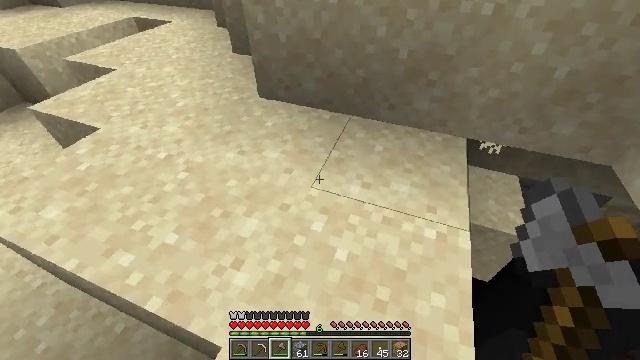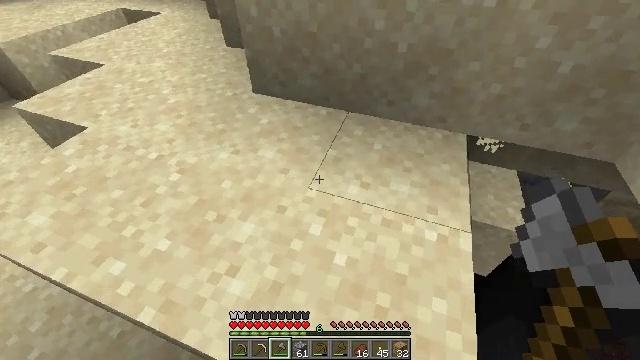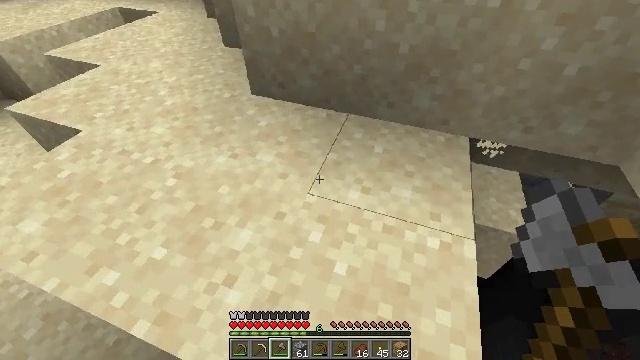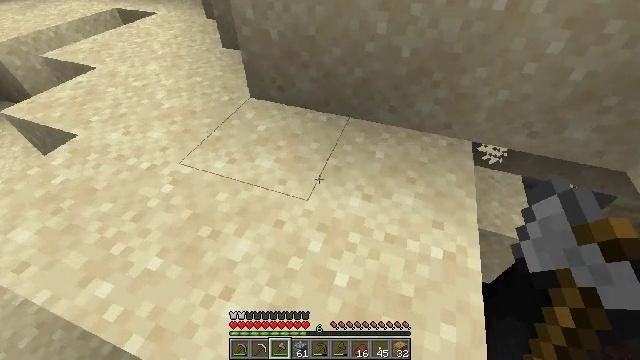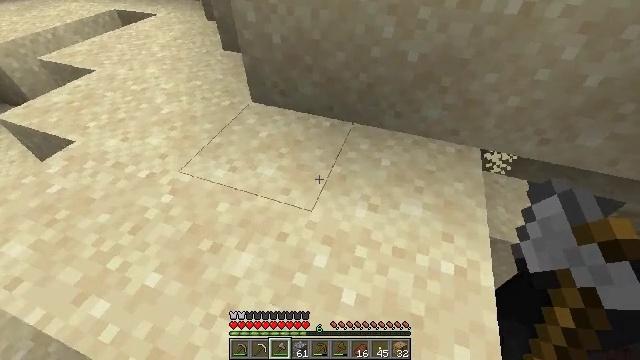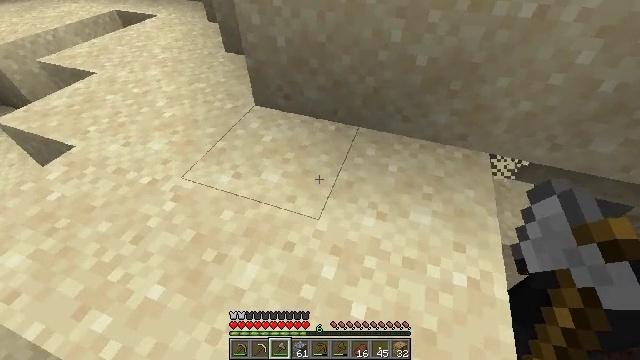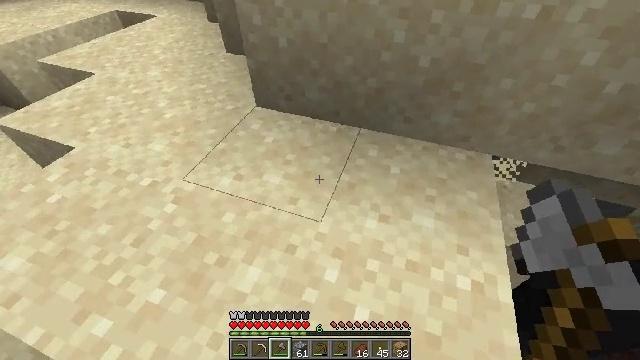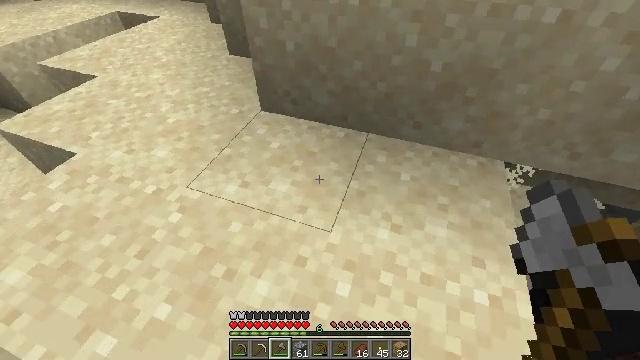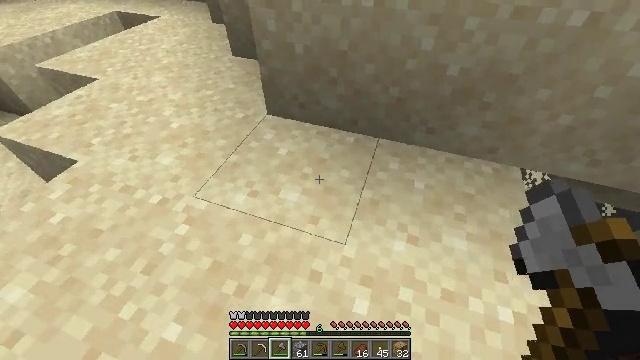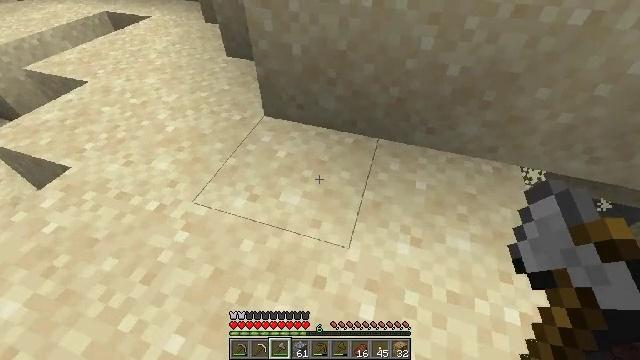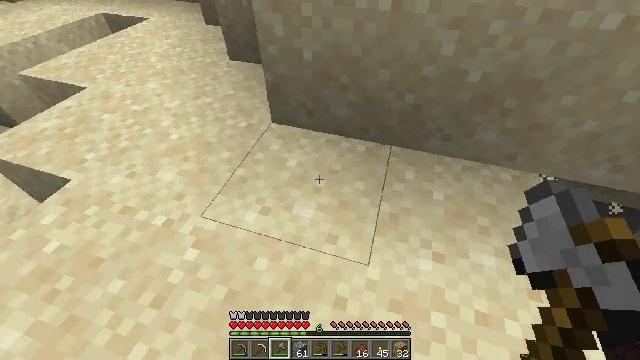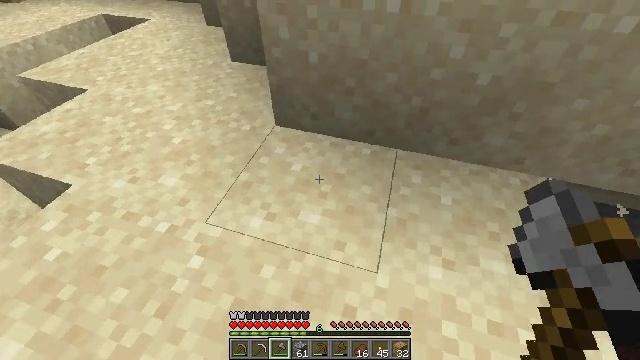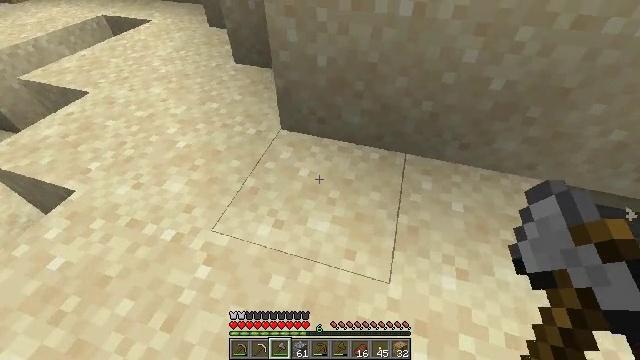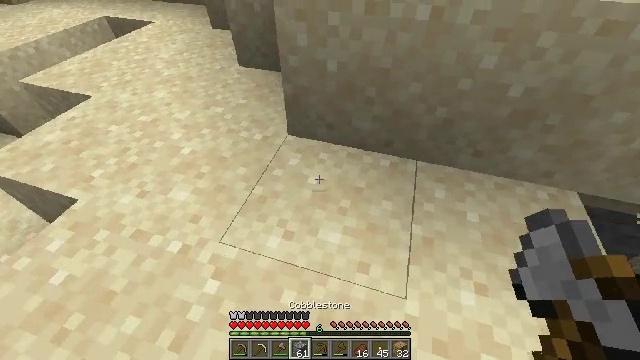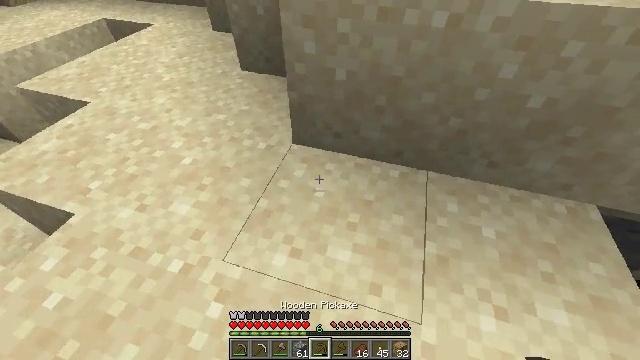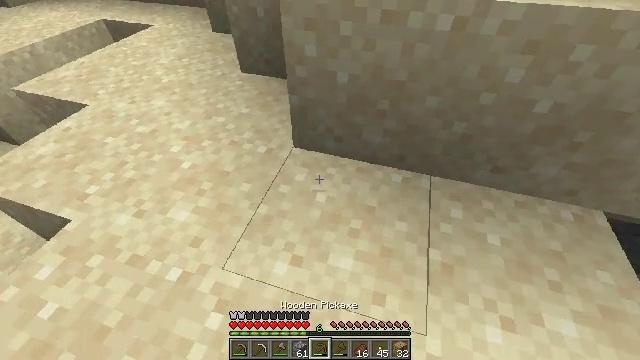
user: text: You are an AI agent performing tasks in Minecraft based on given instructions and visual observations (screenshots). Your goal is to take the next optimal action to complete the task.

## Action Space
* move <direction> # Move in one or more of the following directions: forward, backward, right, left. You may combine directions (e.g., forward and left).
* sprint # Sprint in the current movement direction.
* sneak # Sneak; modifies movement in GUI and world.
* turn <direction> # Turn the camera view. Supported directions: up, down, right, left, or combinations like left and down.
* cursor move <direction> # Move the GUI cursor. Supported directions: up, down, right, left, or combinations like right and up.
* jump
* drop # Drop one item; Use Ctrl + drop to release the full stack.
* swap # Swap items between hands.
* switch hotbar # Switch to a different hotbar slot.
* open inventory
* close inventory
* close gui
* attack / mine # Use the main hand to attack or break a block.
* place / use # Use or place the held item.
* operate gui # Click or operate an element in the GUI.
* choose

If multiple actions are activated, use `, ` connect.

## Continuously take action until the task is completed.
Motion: motion action
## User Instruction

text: Attack the ground to gather sand.
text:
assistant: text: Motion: move forward, sneak, turn down
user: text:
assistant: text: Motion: move forward, sneak
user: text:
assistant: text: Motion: move forward, sneak
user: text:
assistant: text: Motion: move forward and move left, sneak
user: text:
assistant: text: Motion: move forward and move left, sneak
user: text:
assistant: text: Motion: move forward and move left, sneak
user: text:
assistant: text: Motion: move forward and move left, sneak
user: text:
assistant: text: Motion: move forward and move left, sneak
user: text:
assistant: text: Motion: move forward and move left, sneak, turn right
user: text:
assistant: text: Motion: move forward and move left, sneak
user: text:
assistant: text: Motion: move forward and move left, sneak
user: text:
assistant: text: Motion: move forward and move left, sneak
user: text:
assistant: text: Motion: move forward, sneak
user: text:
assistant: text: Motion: move forward, sneak
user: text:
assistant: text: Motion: move forward, sneak
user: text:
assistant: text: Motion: move forward, sneak
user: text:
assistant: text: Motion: move forward, sneak
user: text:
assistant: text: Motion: move forward, sneak
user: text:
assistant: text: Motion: move forward, sneak
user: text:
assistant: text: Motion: move forward and move left, sneak
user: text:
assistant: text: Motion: move forward and move left, sneak
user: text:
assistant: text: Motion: move forward and move left, sneak
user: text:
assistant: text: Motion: move forward and move left, sneak, turn right
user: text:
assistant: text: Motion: move forward and move left, sneak
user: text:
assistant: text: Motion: move forward and move left, sneak
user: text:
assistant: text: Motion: move forward and move left, sneak
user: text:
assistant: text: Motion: move forward and move left, sneak, turn right
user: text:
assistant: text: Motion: move forward and move left, sneak, turn right
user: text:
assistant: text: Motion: move forward and move left, sneak, turn right and down
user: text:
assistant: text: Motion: move forward and move left, sneak, turn right and down